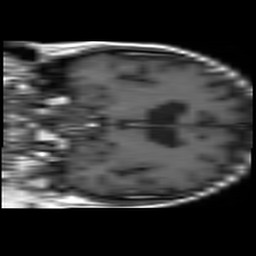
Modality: T1w
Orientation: coronal
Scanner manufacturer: philips
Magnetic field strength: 1.5 T
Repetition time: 0.45 s
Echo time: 0.015 s